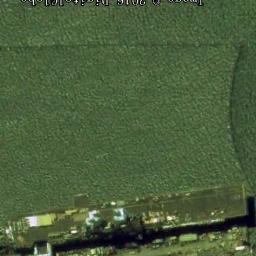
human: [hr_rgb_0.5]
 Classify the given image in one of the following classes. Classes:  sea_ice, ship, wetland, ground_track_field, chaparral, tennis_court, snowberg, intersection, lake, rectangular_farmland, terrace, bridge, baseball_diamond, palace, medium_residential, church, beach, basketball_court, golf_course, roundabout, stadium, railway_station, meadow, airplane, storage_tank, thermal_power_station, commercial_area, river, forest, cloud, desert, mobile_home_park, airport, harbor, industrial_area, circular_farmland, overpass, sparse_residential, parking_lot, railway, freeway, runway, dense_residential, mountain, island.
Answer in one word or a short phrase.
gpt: ship